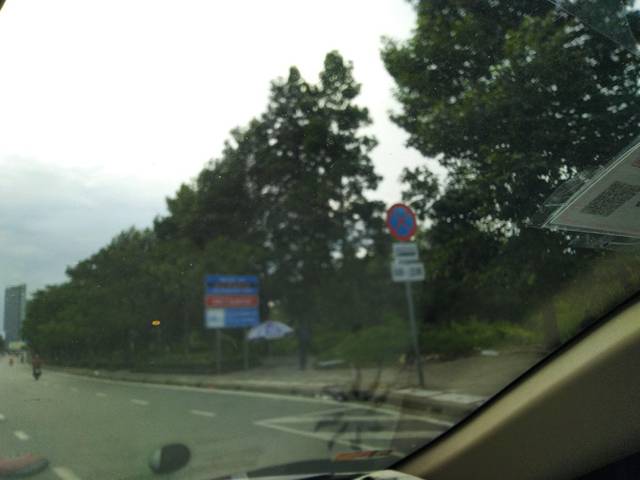
Region: Vietnam
Coordinates: 10.773, 106.722